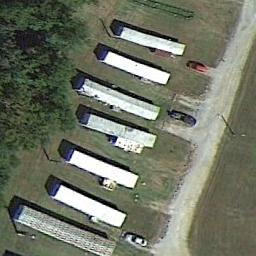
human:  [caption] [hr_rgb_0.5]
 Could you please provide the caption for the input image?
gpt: The mobile home park is on the grass next to some trees .

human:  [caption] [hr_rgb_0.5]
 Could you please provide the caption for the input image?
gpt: There are nine mobile homes here .

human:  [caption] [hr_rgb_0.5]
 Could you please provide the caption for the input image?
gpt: There are many buildings of different shapes and sizes in the mobile home parks .

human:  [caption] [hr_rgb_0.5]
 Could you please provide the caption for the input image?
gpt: The mobile home park has some mobile homes on the grass and a road goes through the mobile home park .

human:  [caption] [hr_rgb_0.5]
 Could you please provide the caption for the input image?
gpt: There are several white buildings on a green meadow in the mobile home park .